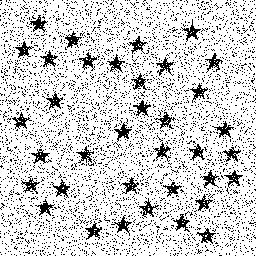
Squares: 0
Triangles: 0
Stars: 36
Total shapes: 36